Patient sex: F
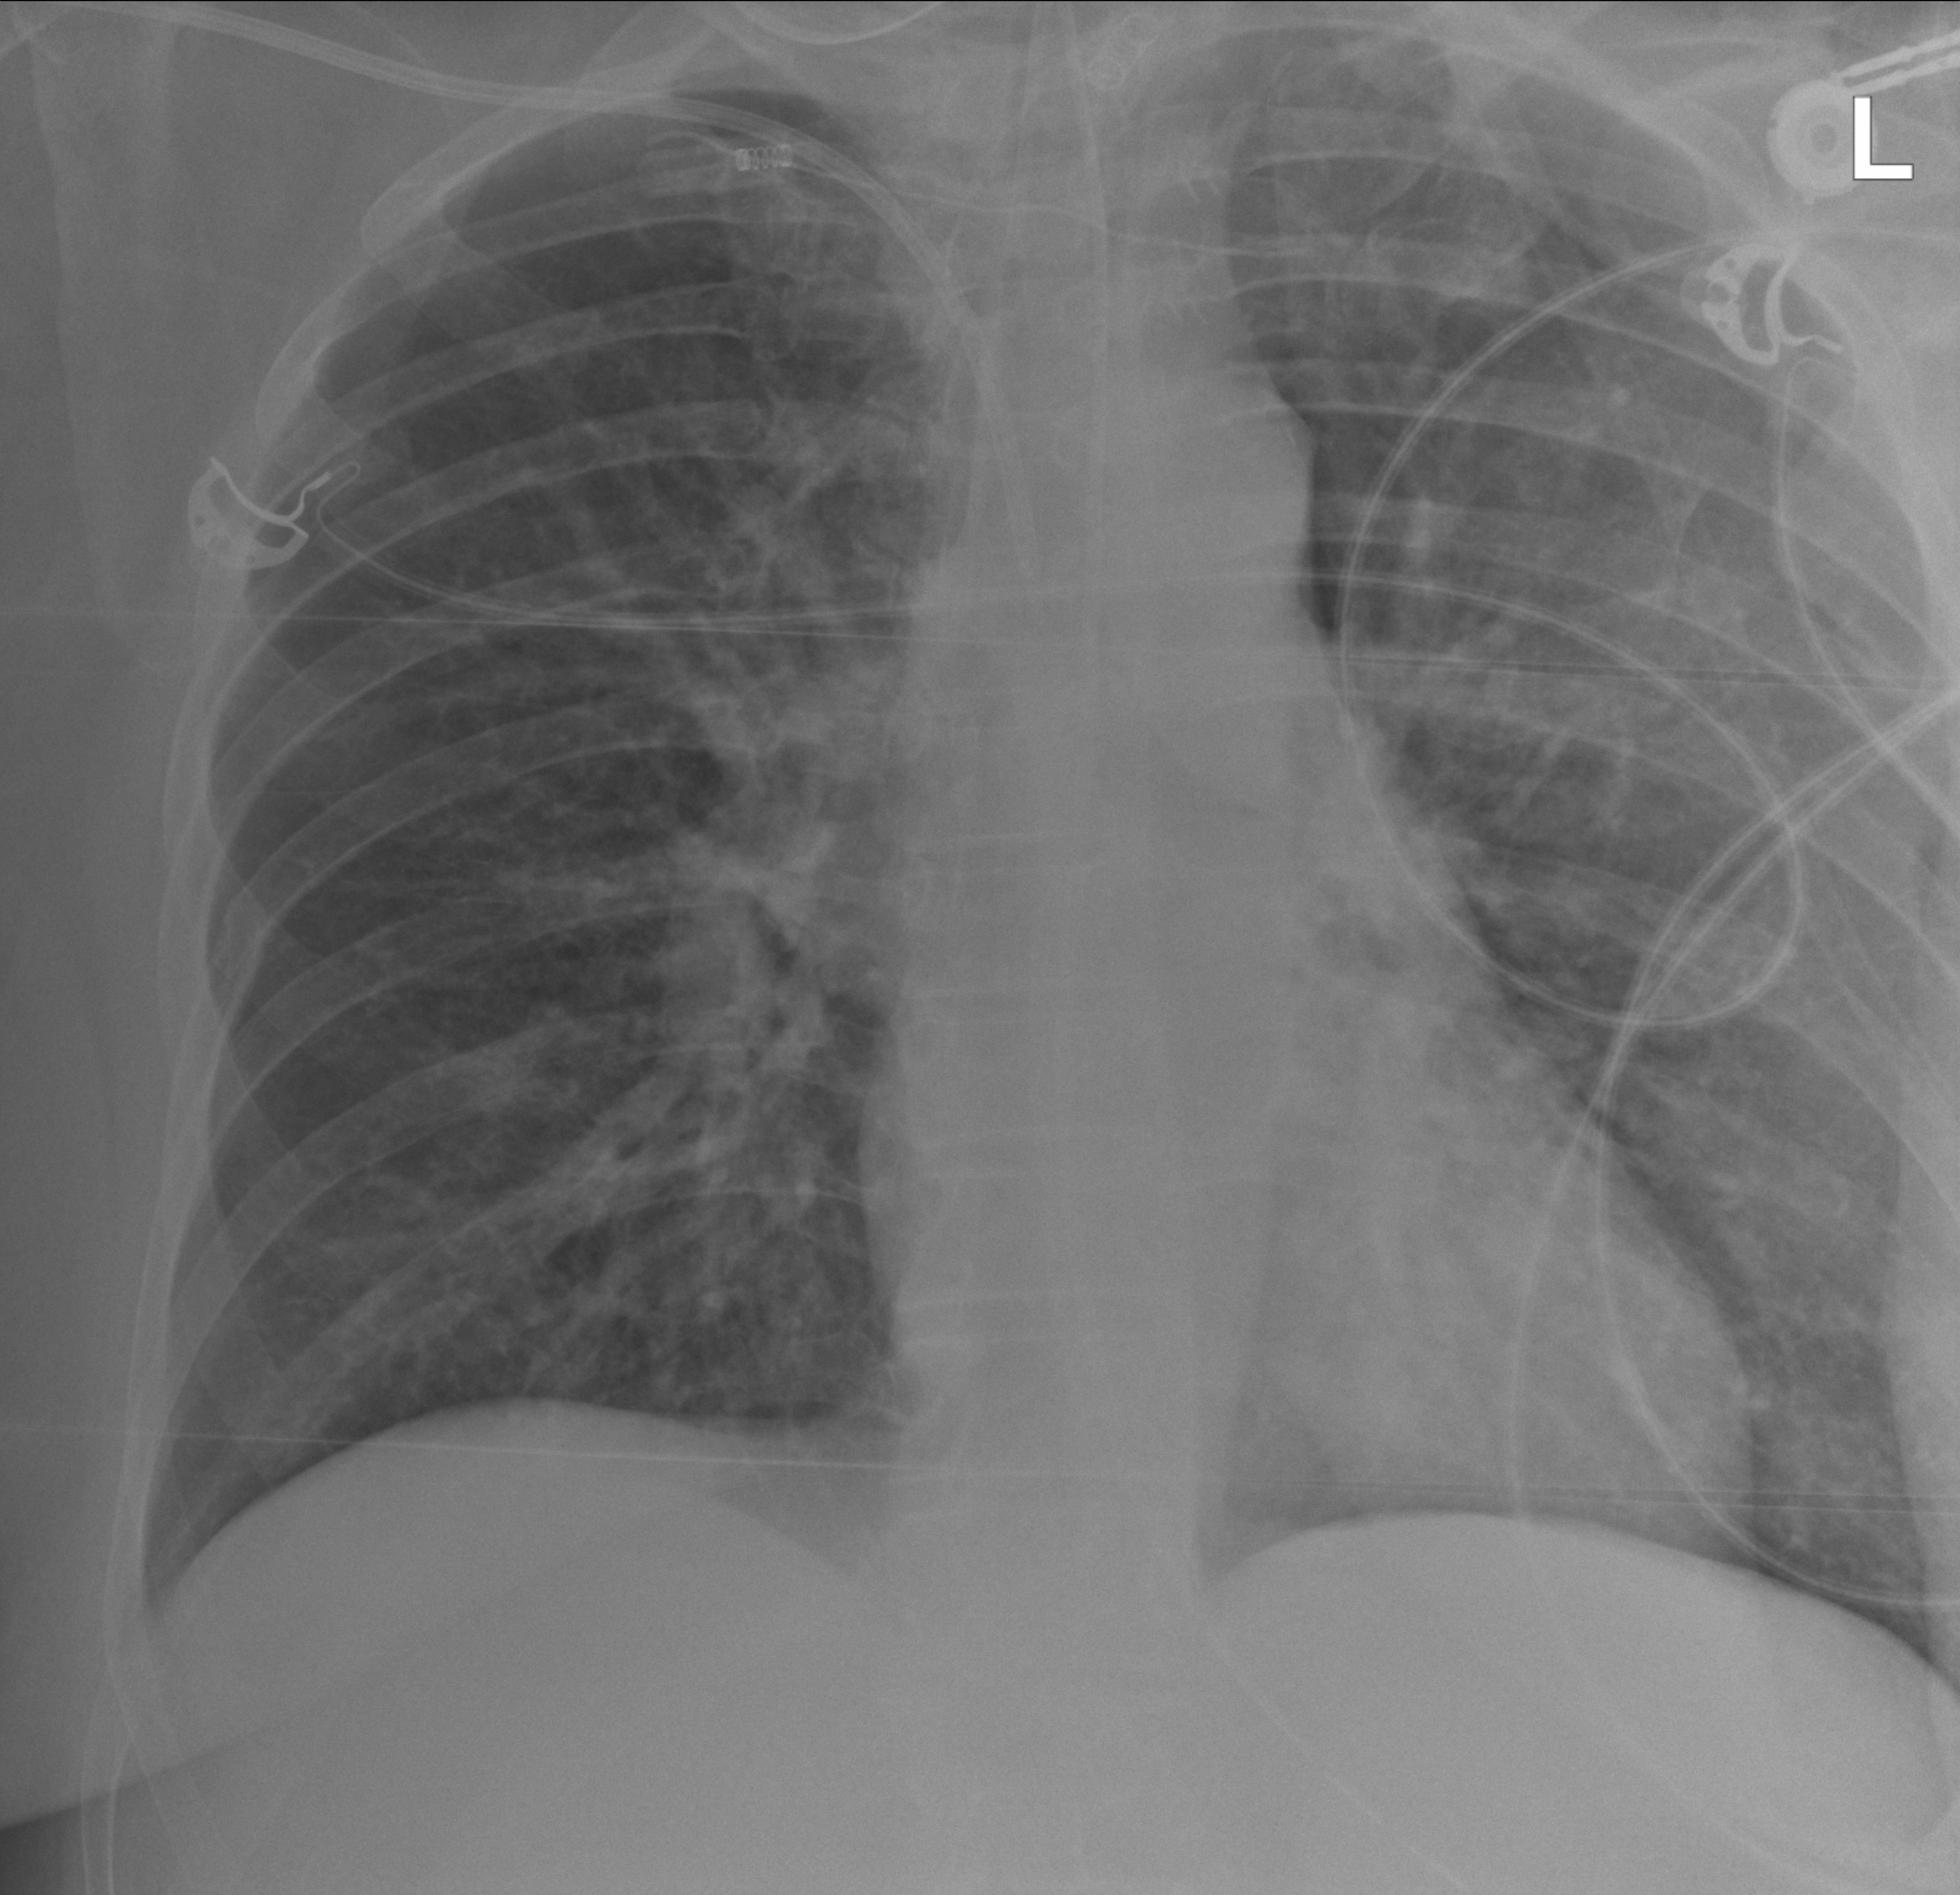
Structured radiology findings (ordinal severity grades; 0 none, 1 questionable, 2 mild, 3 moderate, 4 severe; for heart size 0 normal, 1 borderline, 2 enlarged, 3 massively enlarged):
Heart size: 0
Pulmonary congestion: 0
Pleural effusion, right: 0
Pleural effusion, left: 0
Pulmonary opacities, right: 0
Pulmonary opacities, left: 2
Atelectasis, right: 0
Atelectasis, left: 0